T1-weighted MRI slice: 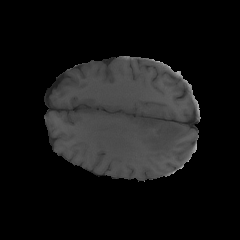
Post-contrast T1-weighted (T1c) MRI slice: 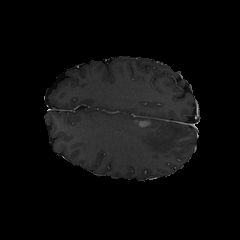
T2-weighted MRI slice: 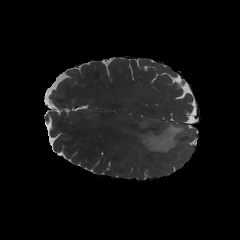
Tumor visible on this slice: yes